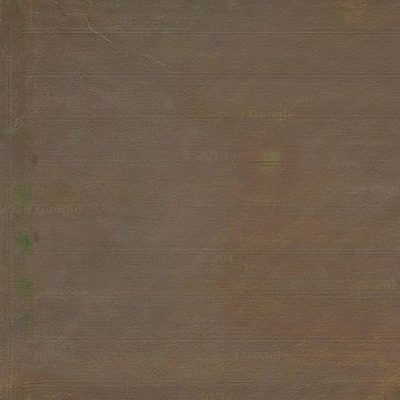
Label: bField